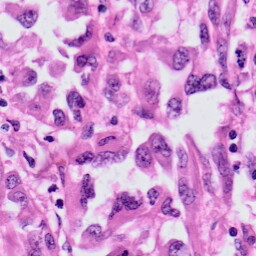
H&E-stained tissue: Skin